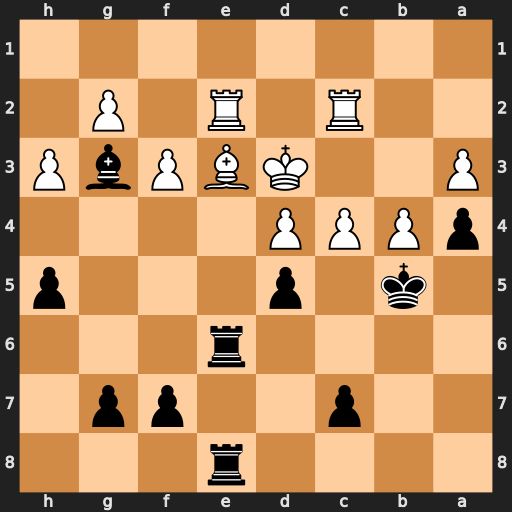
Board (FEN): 4r3/2p2pp1/4r3/1k1p3p/pPPP4/P2KBPbP/2R1R1P1/8
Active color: b
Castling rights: -
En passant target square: -
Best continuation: dxc4+ Rxc4 Rxe3+ Rxe3 Rxe3+ Kxe3 Kxc4